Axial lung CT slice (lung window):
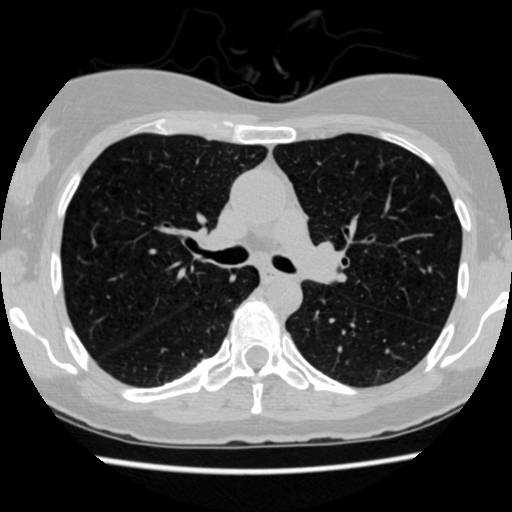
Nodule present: no